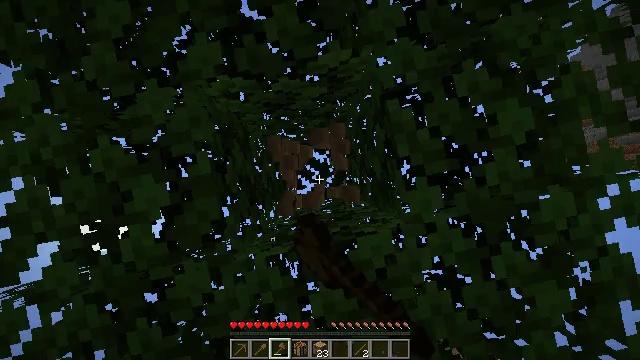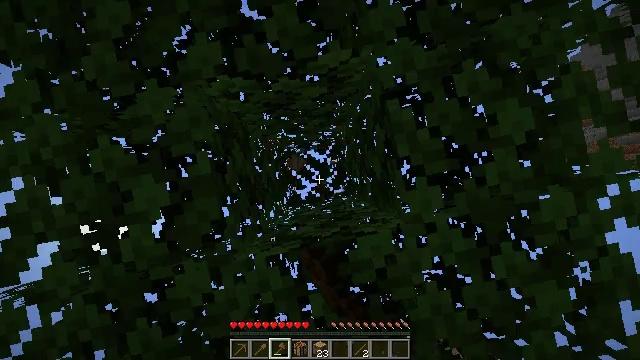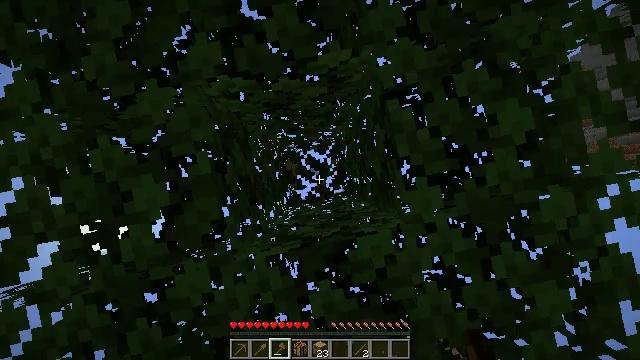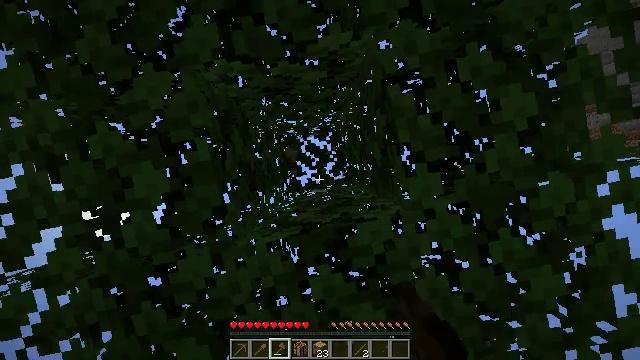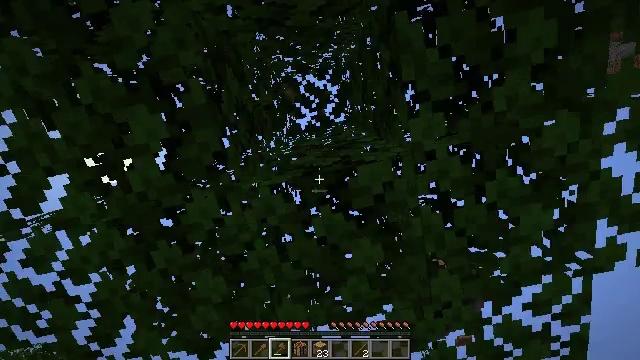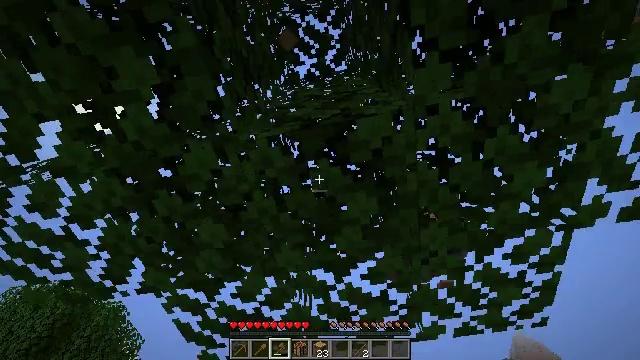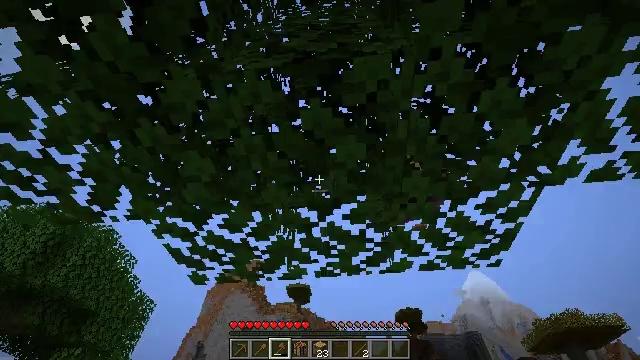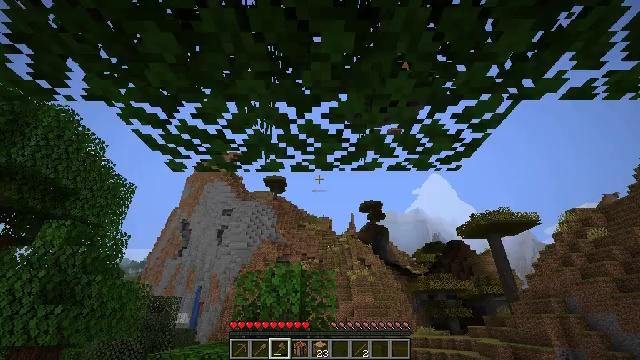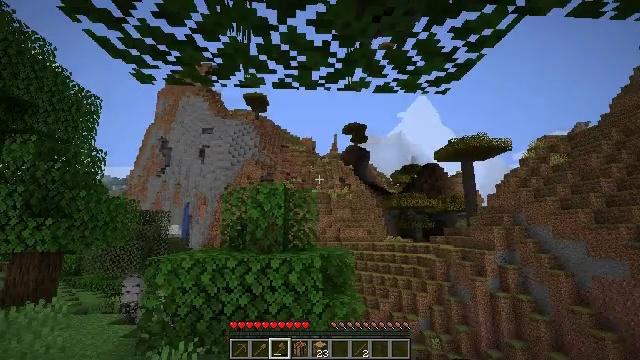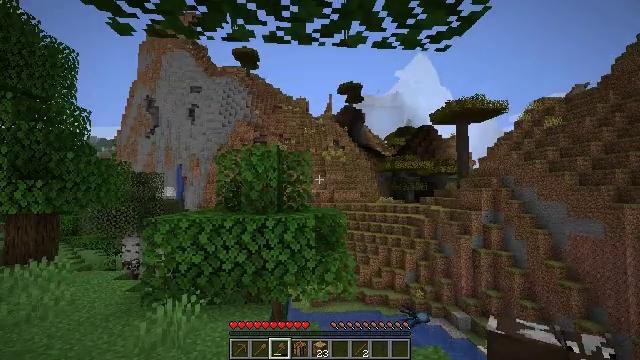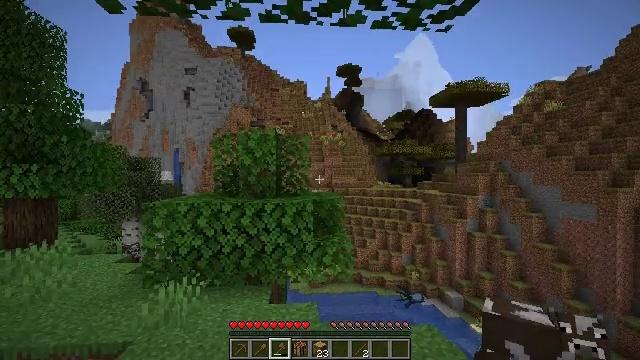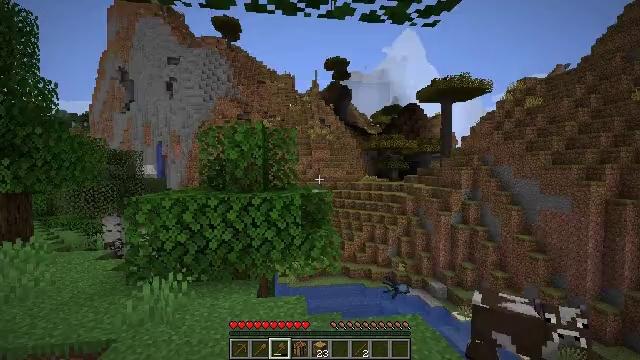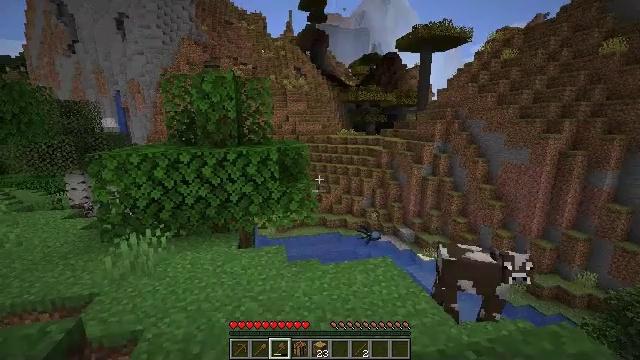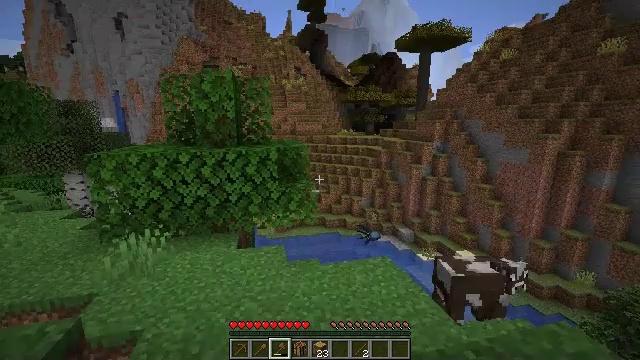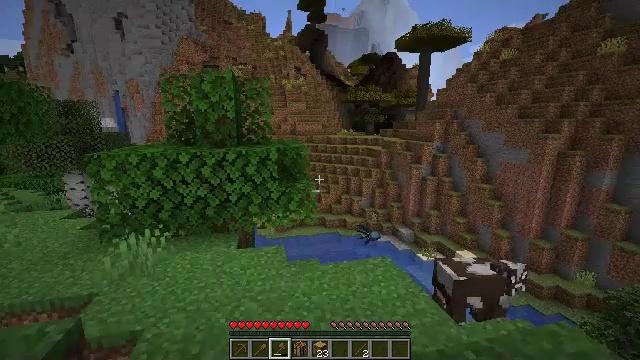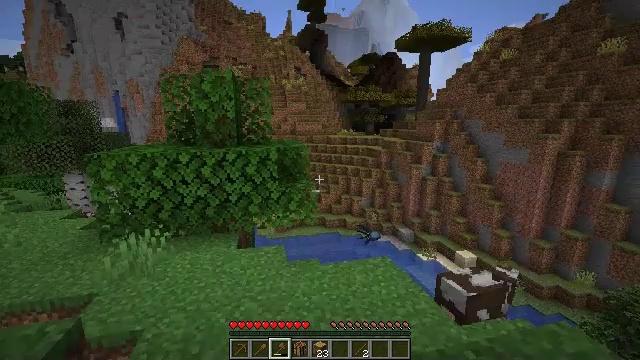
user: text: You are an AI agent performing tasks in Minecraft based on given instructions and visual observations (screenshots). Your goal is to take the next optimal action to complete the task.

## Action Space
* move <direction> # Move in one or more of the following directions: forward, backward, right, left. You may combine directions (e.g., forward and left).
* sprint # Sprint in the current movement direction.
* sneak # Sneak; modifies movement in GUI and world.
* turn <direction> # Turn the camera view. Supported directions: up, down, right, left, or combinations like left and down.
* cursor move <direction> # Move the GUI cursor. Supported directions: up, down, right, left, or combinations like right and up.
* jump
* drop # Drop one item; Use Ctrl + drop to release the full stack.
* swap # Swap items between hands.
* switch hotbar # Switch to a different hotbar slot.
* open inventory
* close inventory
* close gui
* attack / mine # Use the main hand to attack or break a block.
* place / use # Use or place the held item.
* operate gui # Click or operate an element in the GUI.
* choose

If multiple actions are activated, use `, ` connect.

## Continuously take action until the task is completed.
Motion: motion action
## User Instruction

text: Combat the cow.
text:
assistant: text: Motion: attack / mine
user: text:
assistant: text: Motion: attack / mine
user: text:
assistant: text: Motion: turn down
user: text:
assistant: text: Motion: turn down
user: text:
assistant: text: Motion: turn right and down
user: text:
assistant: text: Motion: turn right and down
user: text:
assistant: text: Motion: turn right and down
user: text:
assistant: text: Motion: turn right and down
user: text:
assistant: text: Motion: turn right and down
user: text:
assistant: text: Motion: turn down
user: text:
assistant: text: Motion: turn right and down
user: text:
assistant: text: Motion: turn right and down
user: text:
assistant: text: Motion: no_op
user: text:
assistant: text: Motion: no_op
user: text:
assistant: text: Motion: no_op
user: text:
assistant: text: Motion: no_op
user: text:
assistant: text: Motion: turn right and up
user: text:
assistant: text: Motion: turn right and down
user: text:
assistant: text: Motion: turn right and down
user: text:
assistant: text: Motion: no_op
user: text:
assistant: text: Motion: no_op
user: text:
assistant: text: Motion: no_op
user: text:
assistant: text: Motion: no_op
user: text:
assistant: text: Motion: move forward, turn up
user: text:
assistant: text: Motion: move forward, sprint
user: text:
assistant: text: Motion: move forward, sprint, turn left and up
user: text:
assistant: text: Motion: move forward, sprint, turn left and up
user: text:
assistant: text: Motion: move forward, sprint
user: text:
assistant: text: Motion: move forward, sprint, turn right and down
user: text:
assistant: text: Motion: move forward, turn right and down